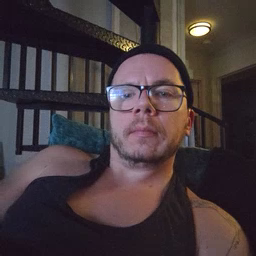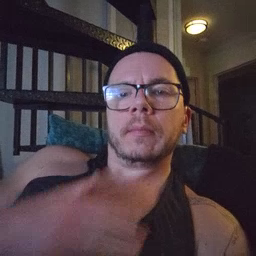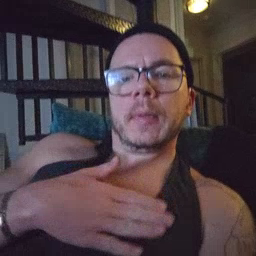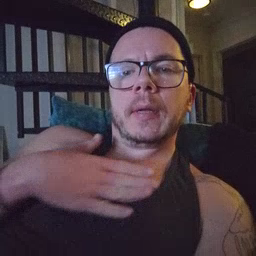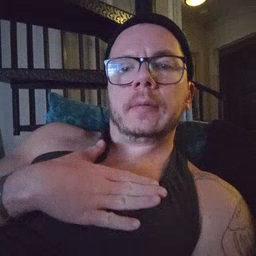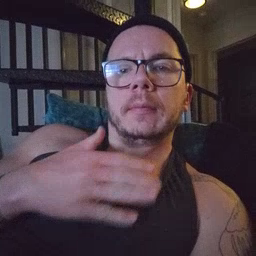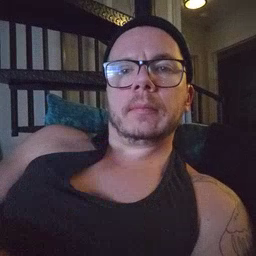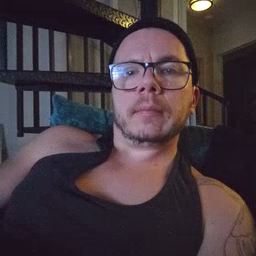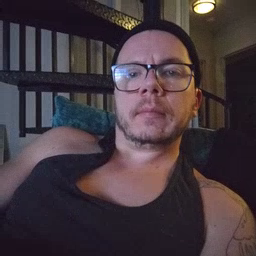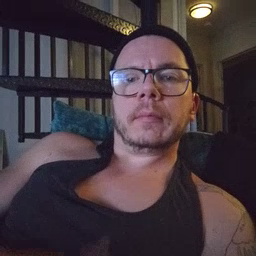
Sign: please